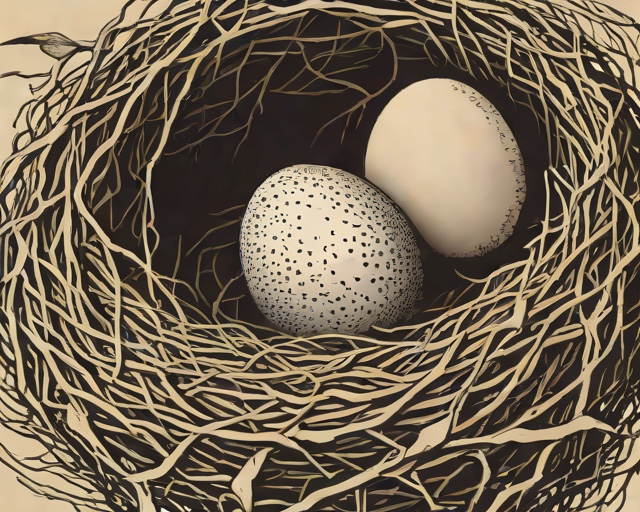
Category: Spring